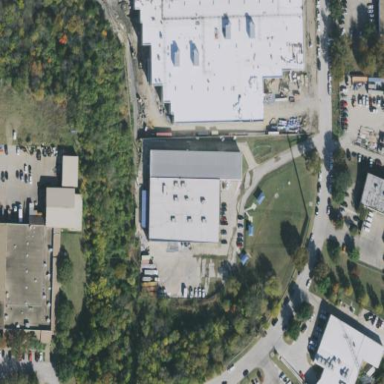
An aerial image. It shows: Warehouse building.